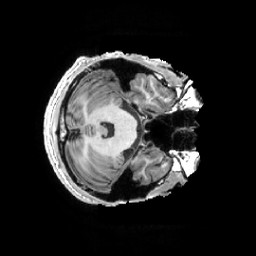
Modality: T1w
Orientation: axial
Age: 21
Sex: male
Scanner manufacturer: ge
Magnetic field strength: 3 T
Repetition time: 0.007348 s
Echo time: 0.003036 s